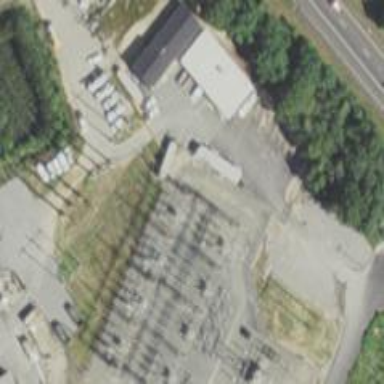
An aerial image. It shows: Switch used for power control.